Here is the envelope spectrum of one vibration snapshot from a rolling-element bearing, with each characteristic fault-frequency family marked on the frequency axis. Determine the bearing's health state. Answer with exactly one of: normal, inner_race, outer_race, ball.
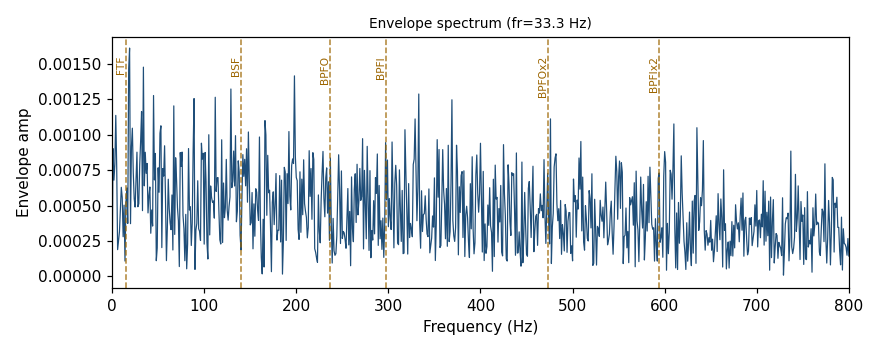
Answer: normal